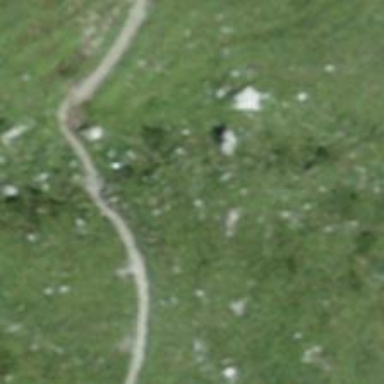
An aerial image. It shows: Rocky path.